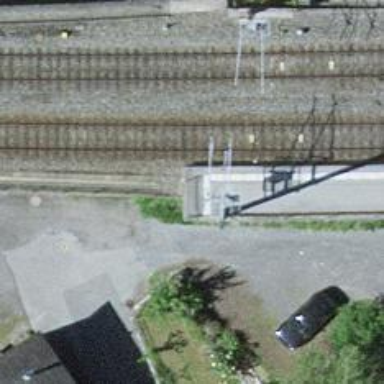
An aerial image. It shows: Railway signal.